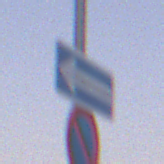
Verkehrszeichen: EinbahnstrasseLinksweisend
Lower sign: EingeschraenktesHalteverbot
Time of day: Dusk
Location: Outdoor (Nature)
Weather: Clear
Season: NotSpecified
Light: Natural